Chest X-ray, PA view. Patient: 50 years old, sex M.
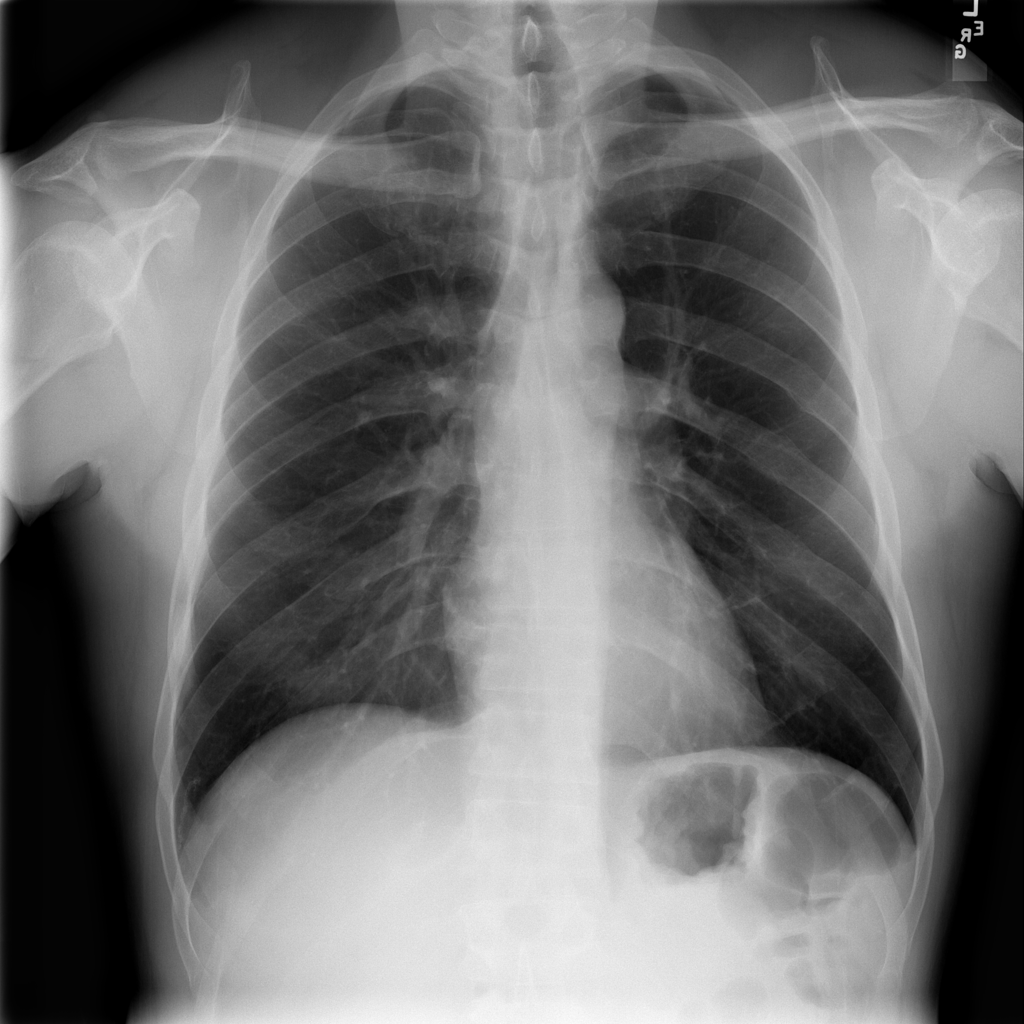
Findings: Infiltration